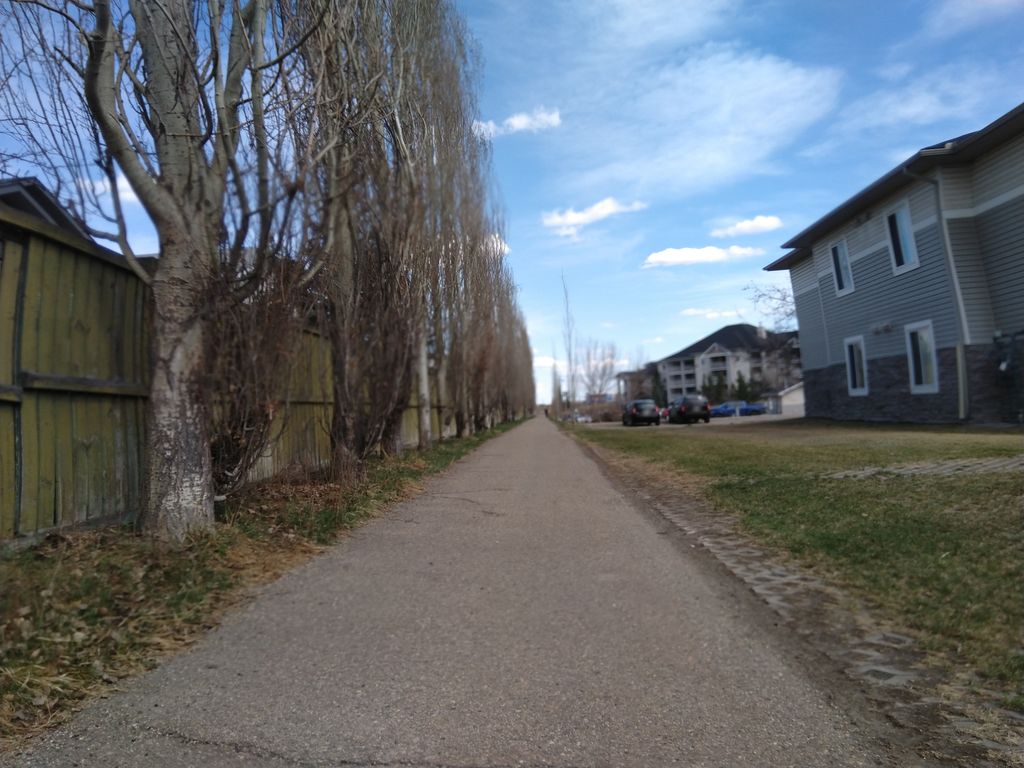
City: calgary